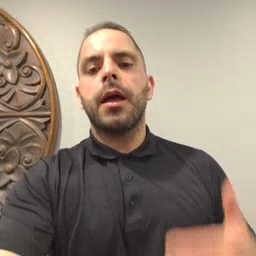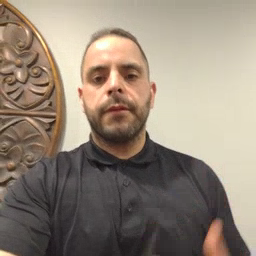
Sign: have